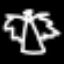
Label: angel